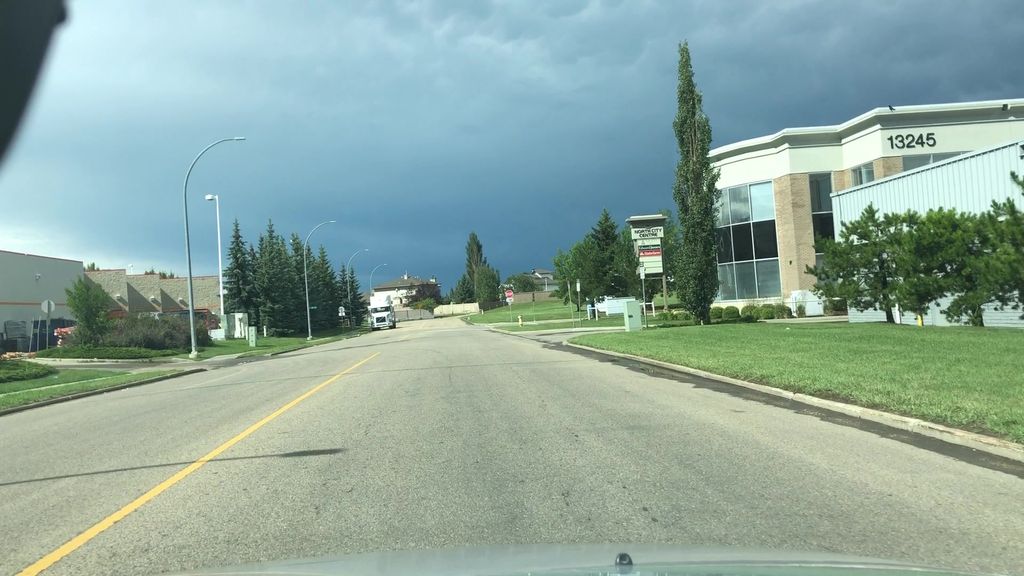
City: edmonton